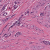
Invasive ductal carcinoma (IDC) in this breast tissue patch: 1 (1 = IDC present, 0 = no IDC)